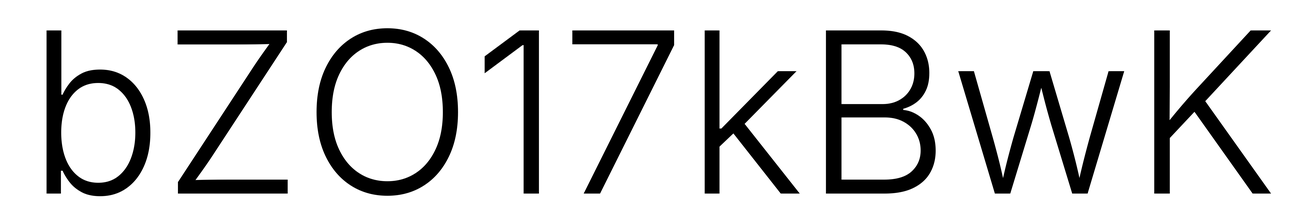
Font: Inter_Light